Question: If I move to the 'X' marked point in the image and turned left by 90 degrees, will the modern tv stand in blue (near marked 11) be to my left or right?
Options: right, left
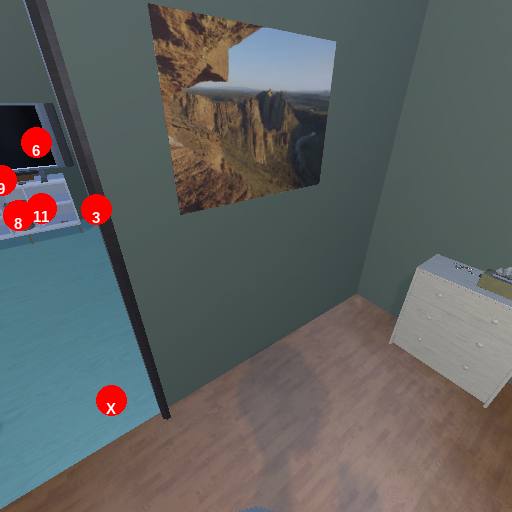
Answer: right